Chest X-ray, PA view. Patient: 56 years old, sex F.
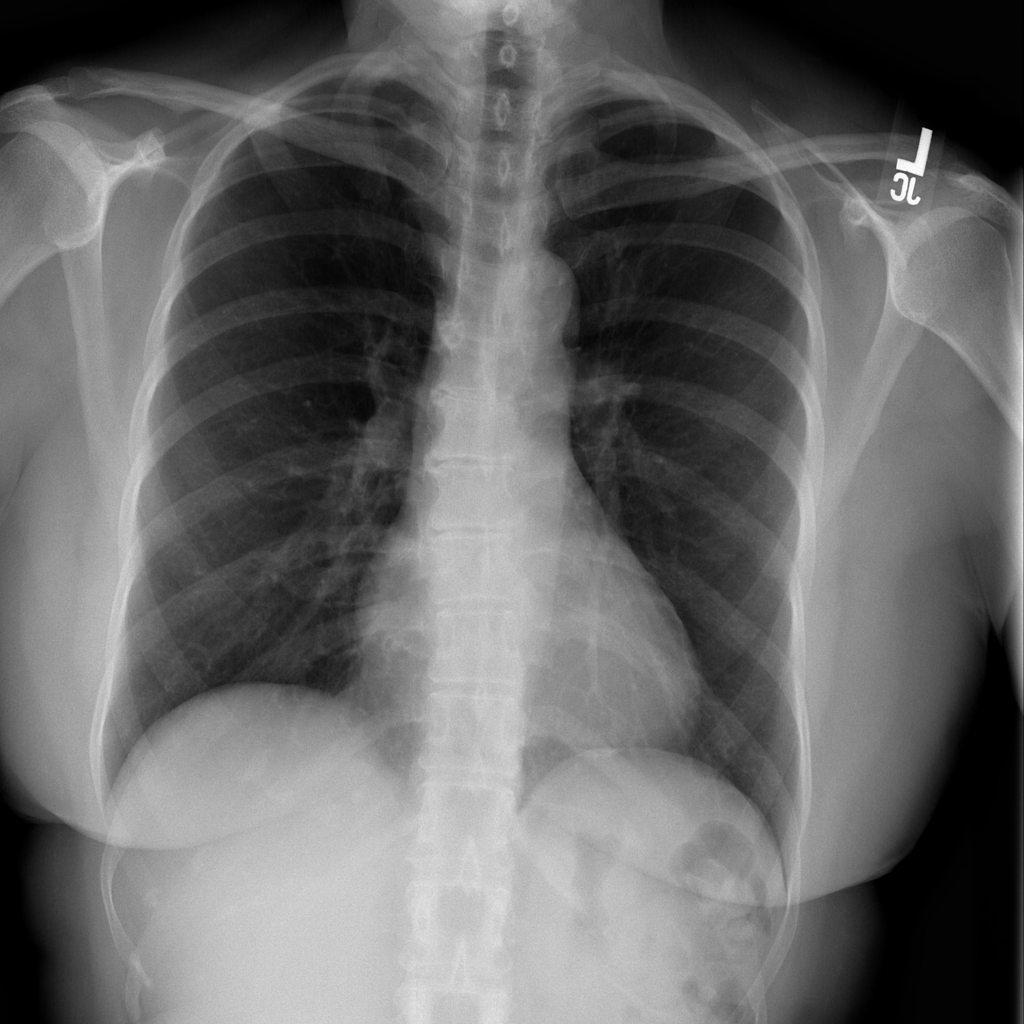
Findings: No Finding